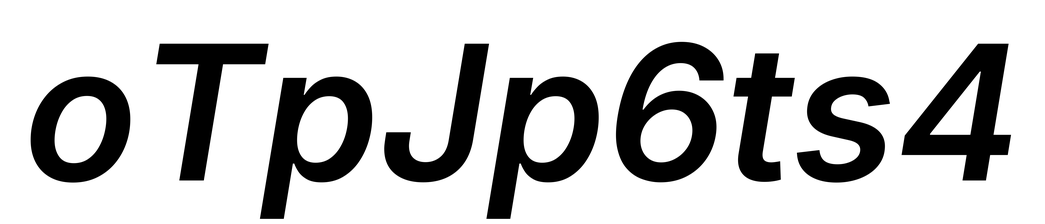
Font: Inter-Italic_SemiBold_Italic